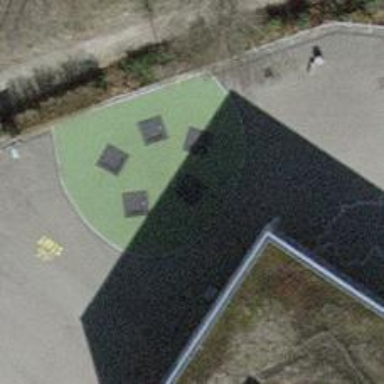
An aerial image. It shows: Playground featuring trampoline.